Question: Apple has the following method in the SKPhysicsBody class.
'''
/* Returns an array of all SKPhysicsBodies currently in contact with this one */
func allContactedBodies() -> [AnyObject]!
'''
I noticed it returns an array of AnyObject. So I read about how to deal with down casting AnyObject <URL>
I want to loop through the allContactedBodies array of my physics body. The problem is, no matter what I try I just can't get things to work.
I tried this first:
'''
for body in self.physicsBody.allContactedBodies() as [SKPhysicsBody] {
}
'''
But I get this error.
> fatal error: array cannot be downcast to array of derived
I also tried this:
'''
for object in self.physicsBody.allContactedBodies() {
let body = object as SKPhysicsBody
}
'''
But this also crashes with the following:

And similarly I tried this:
'''
for object in self.physicsBody.allContactedBodies() {
let body = object as? SKPhysicsBody
}
'''
There is no crash, but "body" becomes nil.
And if I don't cast at all, I don't get a crash. For example:
'''
for object in self.physicsBody.allContactedBodies() {
}
'''
But obviously I need to cast if I want to use the actual type.
So then as a test I just tried this:
'''
let object: AnyObject = SKPhysicsBody()
let body = object as SKPhysicsBody
'''
And this also results in the same crash that is in the picture.
But other types won't crash. For example, this won't crash.
'''
let object: AnyObject = SKNode()
let node = object as SKNode
'''
So my question is, ?
Edit: I am running Xcode 6 beta 4 on iOS 8 beta 4 device.
Ok so I just did some more testing. I tried this:
'''
let bodies = self.physicsBody.allContactedBodies() as? [SKPhysicsBody]
'''
If "allContactedBodies" is empty, then the cast is successful. But if "allContactedBodies" contains objects, then the cast fails and "bodies" will become nil, so I can't loop through it. It seems that currently it is just NOT POSSIBLE to cast AnyObject to SKPhysicsBody, making it impossible to loop through the "allContactedBodies" array, unless someone can provide a workaround.
Edit 3: Bug still in Xcode 6 beta 5. Workaround posted below still works
Edit 4: Bug still in Xcode 6 beta 6. Workaround posted below still works
Edit 5: Disappointed. Bug still in Xcode 6 GM. Workaround posted below still works
> Engineering has provided the following information:We believe this issue has been addressed in the latest Xcode 6.1 beta.
BUT IT IS NOT, the bug is still in Xcode 6.1.1!!! Workaround still works.
Xcode 6.3, still not fixed, workaround still works.
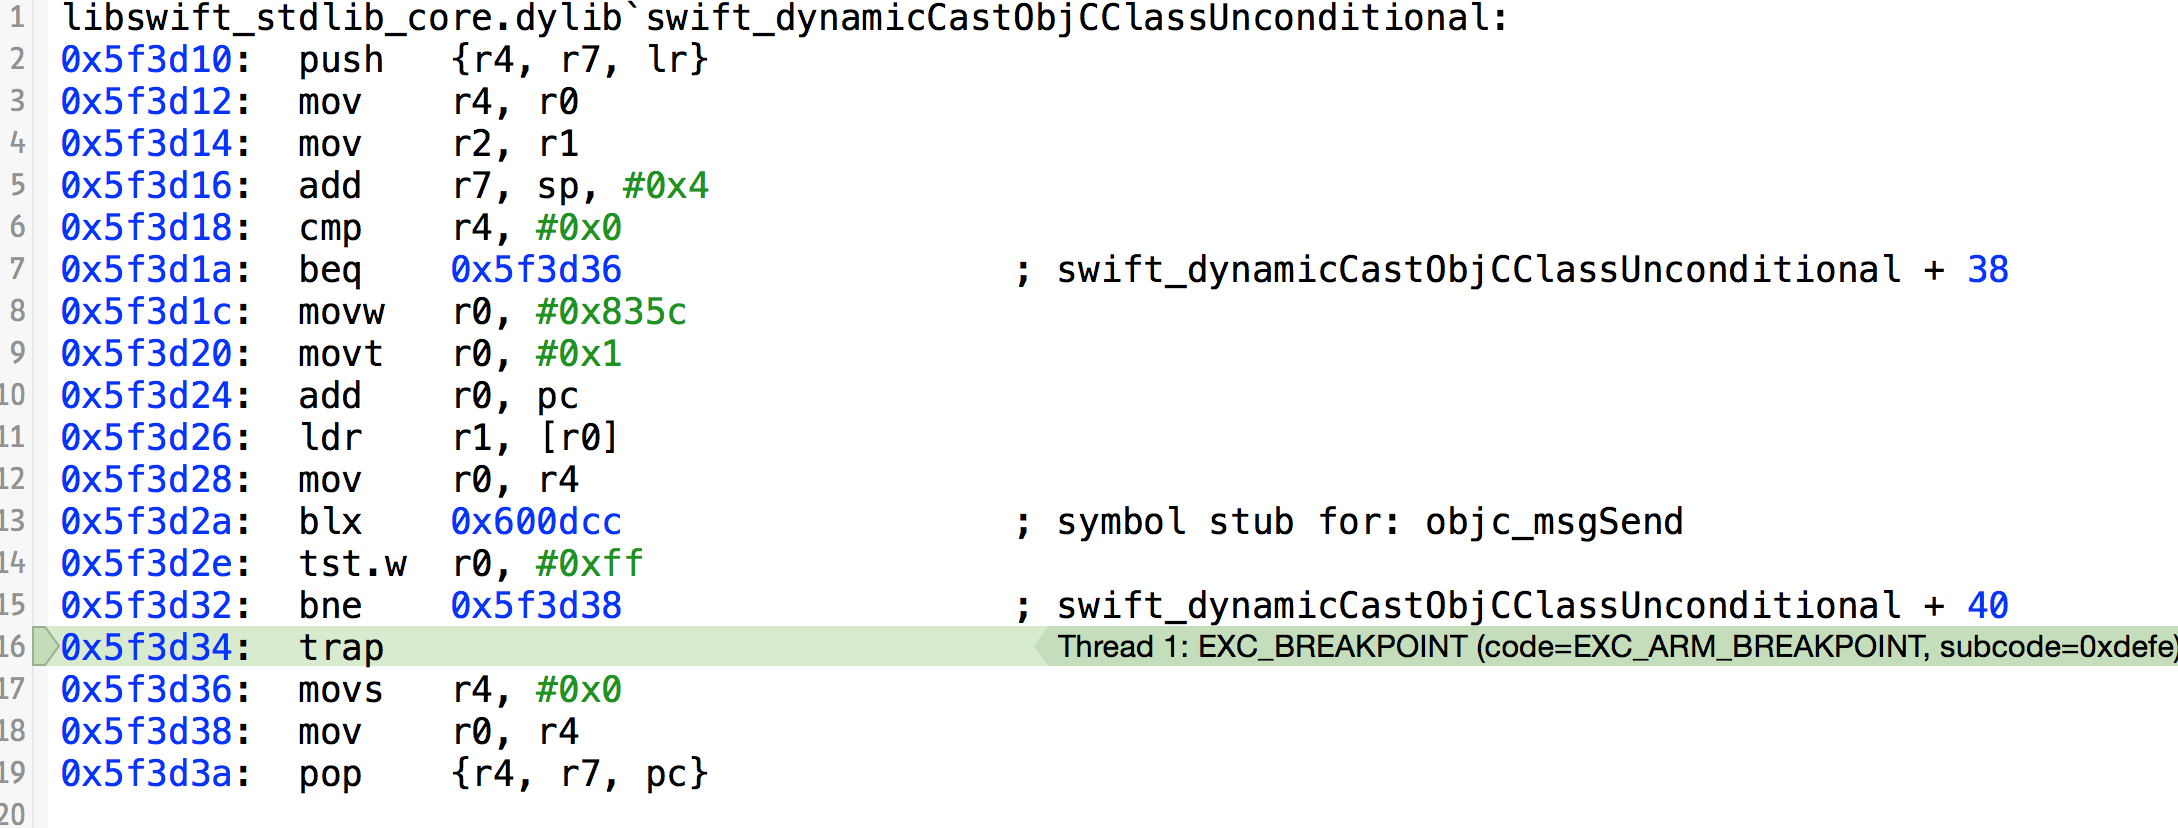
Answer: After much trial and error, I have found a to my problem. It turns out that you don't need to downcast at all to access the properties of the SKPhysicsBody, when the type is AnyObject.
'''
for object in self.physicsBody.allContactedBodies() {
if object.node??.name == "surface" {
isOnSurface = true
}
}
'''